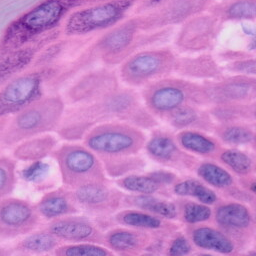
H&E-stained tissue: Skin